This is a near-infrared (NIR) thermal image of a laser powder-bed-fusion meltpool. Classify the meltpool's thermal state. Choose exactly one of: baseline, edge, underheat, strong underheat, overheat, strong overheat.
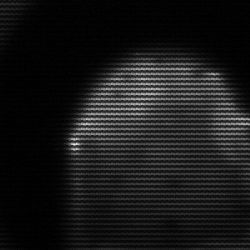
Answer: edge